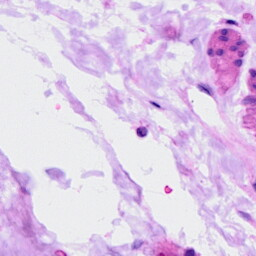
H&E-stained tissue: Ovarian